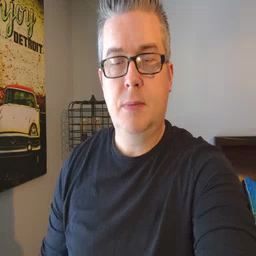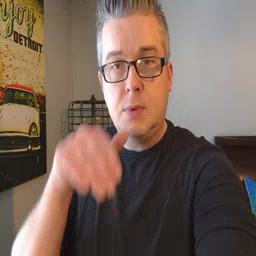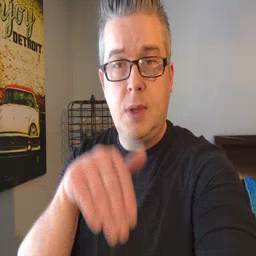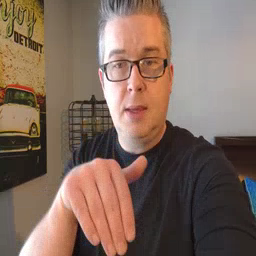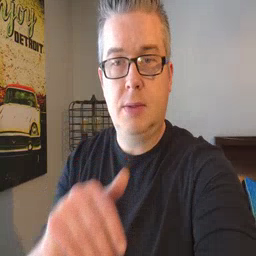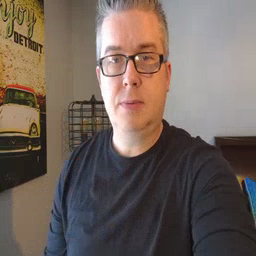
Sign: night